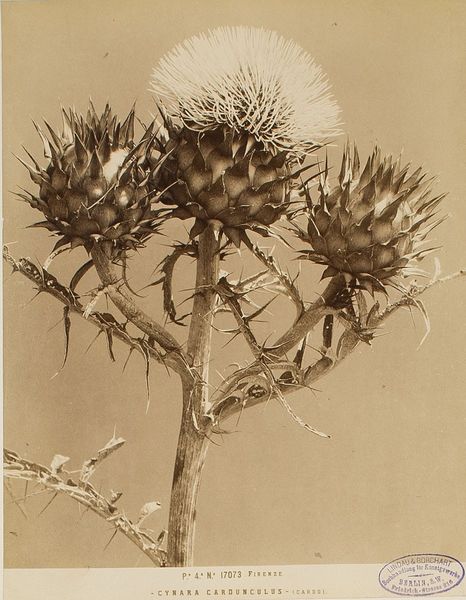
Titel: Distelblüten, Florenz
Künstler: Fratelli Alinari
Standort: Hamburg
Institution: Museum für Kunst und Gewerbe Hamburg
Schlagwörter: pflanzen, foto, fotografie, photographie, distel, photo, albumin, lichtbild, objektstudie, naturfotografie, sachfotografie, bildwerke, angewandte und bildende kunst, hessische systematik, kräuter, tierfotografie, naturphotographie, tierphotographie, schwarzweißpositivverfahren, silbersalzverfahren, schwarzweißfotografie, objektstudien, sachphotographie, albuminpapier, pflanzenfotografie